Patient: sex F, age 38
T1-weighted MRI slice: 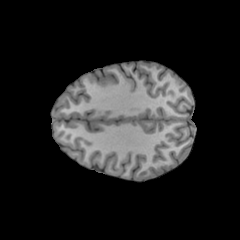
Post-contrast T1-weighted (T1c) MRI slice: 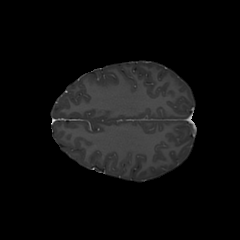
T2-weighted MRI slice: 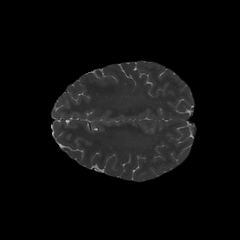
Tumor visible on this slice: no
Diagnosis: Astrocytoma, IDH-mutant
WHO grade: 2